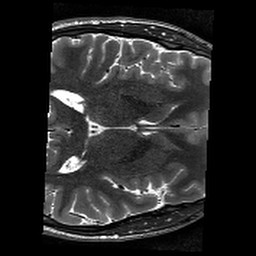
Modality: T2w
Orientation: axial